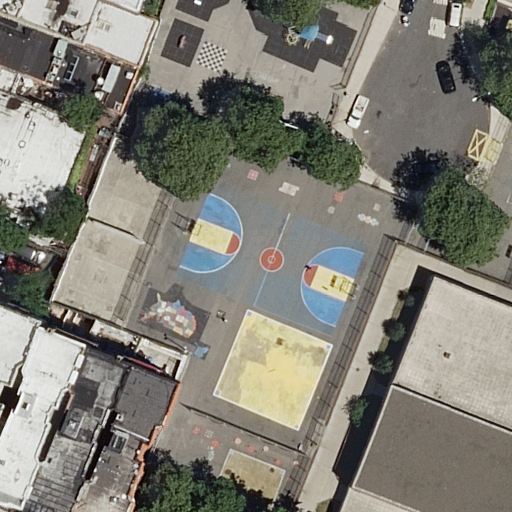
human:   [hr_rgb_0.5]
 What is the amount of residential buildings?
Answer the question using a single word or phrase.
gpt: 9

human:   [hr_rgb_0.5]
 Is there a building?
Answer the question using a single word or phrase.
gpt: yes

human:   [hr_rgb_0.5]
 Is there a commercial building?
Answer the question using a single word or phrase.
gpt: no

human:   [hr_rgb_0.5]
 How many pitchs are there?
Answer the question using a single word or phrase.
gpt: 1

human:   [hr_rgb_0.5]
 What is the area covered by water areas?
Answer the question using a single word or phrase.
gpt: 0m2

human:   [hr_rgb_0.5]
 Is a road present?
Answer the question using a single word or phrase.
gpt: yes

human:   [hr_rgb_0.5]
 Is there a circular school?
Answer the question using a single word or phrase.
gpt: no

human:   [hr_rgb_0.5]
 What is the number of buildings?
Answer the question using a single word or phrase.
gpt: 10

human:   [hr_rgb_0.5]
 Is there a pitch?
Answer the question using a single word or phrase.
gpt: yes

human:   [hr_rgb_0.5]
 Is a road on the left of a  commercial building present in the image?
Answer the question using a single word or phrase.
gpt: no

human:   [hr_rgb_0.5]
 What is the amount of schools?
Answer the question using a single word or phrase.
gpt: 1

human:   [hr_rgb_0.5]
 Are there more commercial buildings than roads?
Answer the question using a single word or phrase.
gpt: no

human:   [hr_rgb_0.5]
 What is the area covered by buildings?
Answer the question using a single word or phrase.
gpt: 2941m2

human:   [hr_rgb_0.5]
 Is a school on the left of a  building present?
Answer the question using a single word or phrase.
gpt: yes

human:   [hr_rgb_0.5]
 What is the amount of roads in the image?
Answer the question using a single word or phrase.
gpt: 2

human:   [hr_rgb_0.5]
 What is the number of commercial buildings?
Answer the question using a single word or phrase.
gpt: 0

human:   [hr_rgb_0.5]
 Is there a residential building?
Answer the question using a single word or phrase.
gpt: yes

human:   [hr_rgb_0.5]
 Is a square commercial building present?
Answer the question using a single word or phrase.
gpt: no

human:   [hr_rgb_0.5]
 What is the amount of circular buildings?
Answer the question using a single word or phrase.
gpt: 0

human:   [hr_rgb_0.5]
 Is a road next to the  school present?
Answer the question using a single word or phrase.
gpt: yes

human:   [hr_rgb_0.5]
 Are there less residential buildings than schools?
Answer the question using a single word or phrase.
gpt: no

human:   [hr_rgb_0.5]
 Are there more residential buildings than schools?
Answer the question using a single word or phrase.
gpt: yes

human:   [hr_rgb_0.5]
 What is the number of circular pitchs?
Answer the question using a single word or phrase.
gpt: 0

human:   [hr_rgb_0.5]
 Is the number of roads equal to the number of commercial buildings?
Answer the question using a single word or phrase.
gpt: no

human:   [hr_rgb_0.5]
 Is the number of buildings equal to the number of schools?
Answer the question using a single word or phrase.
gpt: no

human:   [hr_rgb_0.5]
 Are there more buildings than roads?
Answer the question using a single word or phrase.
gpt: yes

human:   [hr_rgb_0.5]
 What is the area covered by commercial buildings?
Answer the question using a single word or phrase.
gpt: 0m2

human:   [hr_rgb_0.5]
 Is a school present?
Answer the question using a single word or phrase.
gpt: yes

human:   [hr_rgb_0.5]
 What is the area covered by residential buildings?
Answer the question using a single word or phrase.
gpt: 1827m2

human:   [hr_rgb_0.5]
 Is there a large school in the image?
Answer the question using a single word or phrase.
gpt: no

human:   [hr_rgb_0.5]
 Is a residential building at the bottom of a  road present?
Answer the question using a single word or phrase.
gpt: yes

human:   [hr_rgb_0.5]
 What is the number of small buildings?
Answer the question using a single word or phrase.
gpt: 3

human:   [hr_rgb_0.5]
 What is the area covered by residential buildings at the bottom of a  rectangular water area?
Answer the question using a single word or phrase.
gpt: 0m2

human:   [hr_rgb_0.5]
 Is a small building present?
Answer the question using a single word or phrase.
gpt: yes

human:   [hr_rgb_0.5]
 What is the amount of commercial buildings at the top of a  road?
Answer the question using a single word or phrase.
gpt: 0

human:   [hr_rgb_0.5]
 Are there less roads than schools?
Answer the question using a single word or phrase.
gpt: no

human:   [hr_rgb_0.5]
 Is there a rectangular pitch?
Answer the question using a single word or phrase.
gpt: yes

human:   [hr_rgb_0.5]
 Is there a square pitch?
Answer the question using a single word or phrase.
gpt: no

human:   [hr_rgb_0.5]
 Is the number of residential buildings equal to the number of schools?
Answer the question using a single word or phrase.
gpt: no

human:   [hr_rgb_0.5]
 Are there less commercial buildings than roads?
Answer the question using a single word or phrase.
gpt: yes

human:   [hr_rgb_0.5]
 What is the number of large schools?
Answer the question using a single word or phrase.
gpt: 0

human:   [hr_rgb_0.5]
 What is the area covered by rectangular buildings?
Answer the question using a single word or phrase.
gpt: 1864m2

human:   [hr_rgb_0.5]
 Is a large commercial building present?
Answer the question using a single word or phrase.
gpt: no

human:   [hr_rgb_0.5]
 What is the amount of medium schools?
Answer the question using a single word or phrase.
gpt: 1

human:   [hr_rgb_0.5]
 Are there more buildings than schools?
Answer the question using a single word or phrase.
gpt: yes

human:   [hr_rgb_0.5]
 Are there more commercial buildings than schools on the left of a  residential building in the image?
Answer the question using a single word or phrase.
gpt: no

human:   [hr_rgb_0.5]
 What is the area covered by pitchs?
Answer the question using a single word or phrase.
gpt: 642m2

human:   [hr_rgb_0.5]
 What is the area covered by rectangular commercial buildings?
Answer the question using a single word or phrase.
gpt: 0m2

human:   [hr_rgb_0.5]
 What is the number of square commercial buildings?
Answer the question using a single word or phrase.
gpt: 0

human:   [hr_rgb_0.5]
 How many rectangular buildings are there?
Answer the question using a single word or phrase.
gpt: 5

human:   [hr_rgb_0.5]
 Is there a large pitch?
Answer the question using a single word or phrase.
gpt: yes

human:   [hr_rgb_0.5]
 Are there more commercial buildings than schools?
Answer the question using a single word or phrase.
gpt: no

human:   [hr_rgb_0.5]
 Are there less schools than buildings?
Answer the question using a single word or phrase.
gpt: yes

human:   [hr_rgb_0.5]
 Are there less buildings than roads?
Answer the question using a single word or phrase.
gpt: no

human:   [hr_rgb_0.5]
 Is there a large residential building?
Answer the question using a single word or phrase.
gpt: yes

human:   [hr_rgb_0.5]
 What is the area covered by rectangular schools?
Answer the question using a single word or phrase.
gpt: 274m2

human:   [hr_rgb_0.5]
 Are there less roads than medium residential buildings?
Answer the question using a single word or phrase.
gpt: yes

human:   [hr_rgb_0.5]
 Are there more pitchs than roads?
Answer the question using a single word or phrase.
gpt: no

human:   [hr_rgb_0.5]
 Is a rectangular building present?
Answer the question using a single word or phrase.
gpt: yes

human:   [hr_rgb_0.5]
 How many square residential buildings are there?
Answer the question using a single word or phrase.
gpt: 0

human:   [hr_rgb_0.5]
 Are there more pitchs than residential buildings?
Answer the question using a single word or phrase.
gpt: no

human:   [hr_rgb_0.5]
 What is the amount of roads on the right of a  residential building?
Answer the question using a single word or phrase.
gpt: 2

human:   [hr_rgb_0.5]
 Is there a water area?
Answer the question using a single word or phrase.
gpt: no

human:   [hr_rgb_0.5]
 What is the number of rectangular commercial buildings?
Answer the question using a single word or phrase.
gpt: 0